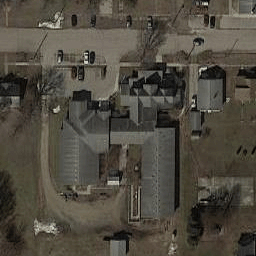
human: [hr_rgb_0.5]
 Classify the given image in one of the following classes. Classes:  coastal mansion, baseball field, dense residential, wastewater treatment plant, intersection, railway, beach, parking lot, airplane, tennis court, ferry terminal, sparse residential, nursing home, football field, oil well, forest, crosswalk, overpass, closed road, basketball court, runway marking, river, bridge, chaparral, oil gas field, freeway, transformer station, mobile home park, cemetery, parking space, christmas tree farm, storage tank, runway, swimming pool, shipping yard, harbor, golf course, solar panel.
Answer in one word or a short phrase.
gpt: nursing home